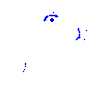
Particle: proton